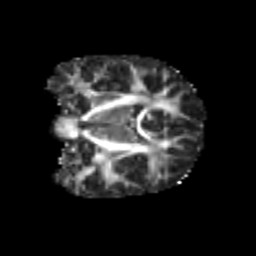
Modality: FA
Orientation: coronal
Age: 7
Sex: female
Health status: healthy